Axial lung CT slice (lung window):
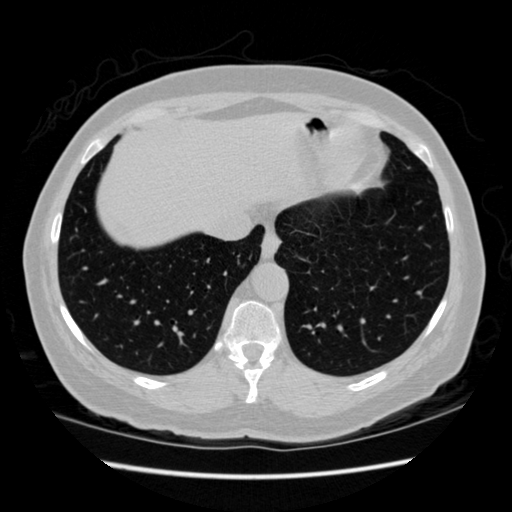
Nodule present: no